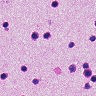
Metastatic tissue present: no